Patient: sex F, age 71
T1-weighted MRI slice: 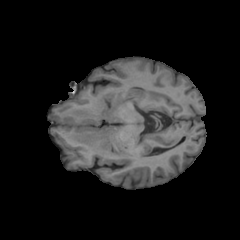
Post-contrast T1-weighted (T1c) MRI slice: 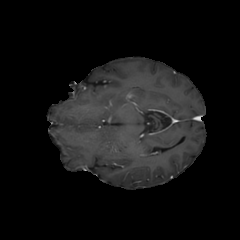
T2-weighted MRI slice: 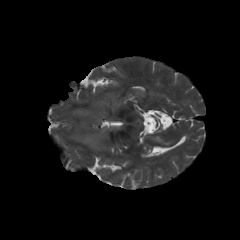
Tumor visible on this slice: yes
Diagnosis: Glioblastoma, IDH-wildtype
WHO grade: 4